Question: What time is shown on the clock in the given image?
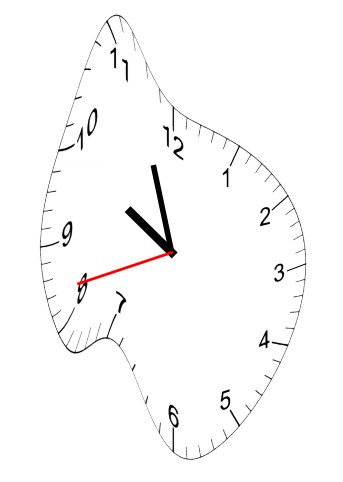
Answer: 09:56:42